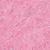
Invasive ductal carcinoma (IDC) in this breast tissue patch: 0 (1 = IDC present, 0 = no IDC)